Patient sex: M
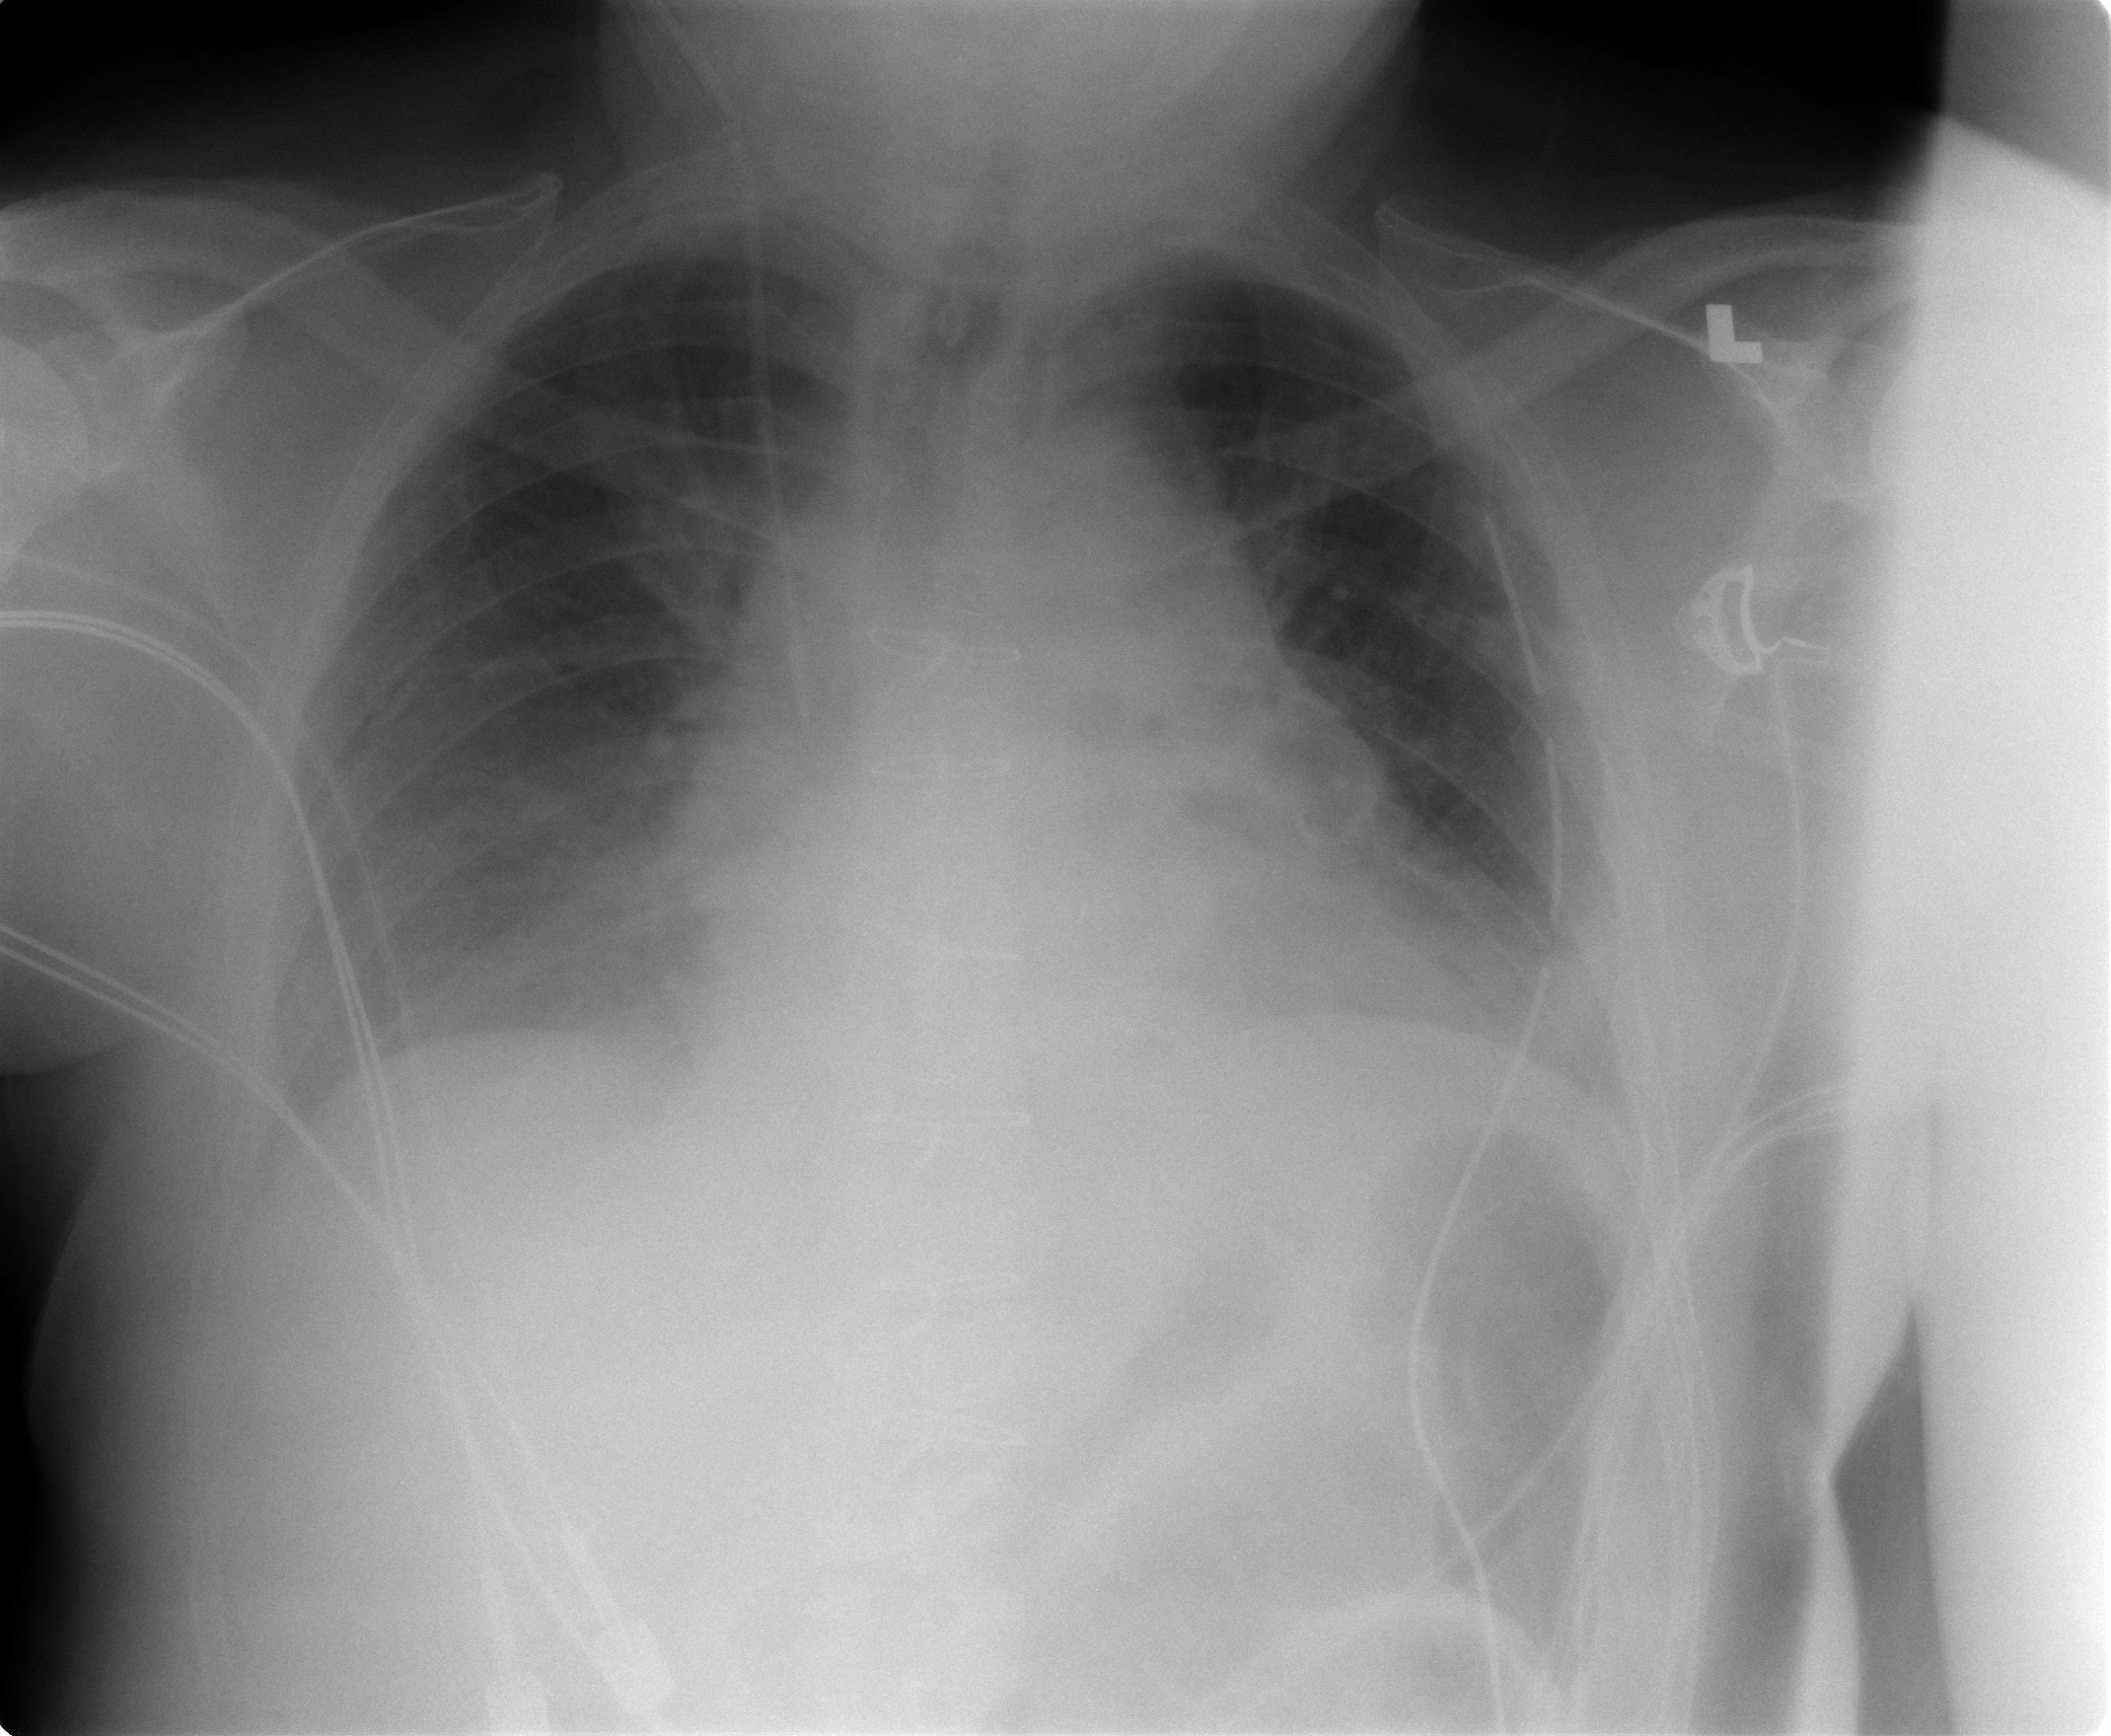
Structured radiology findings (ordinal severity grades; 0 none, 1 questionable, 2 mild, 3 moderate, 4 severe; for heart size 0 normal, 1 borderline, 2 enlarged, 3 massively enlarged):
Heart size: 2
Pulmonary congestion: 2
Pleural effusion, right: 2
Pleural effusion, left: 2
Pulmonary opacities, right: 0
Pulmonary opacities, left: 0
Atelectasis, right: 2
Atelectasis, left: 2